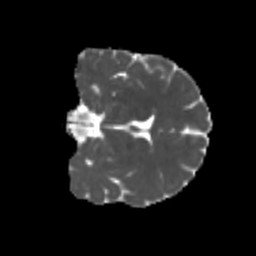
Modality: MD
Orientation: coronal
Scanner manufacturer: siemens
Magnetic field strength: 3 T
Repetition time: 4 s
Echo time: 0.0594 s